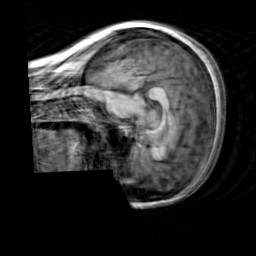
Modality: T1w
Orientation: sagittal
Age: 22
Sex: female
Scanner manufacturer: siemens
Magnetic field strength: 3 T
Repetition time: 2.3 s
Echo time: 0.00303 s